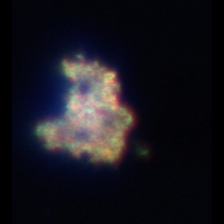
Taxon: Ciliates
Group: Other